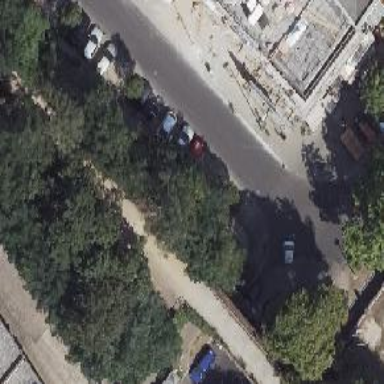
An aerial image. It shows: Deciduous broadleaved tree typically found along the street.